Question:
I'm confused as to what this problem is asking for as an output. Can anyone clarify? You do not need to solve the problem. I just need help understanding what it is asking for!
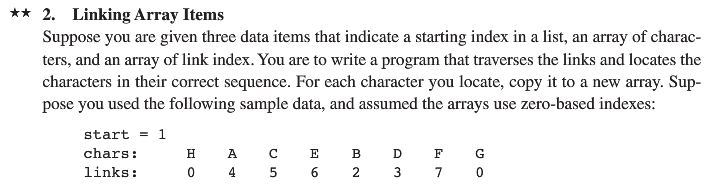
Answer: What you're seeing there is a linked list where:
- '1'- - 'next'
It may be better to think of it as:
'''
start = 1
index: 0 1 2 3 4 5 6 7
char: H A C E B D F G
next: 0 4 5 6 2 3 7 0
'''
and realise that:
- '1''A''4'- '4''B''2'- '2''C''5'- '5''D''3'-
Rearranging them sorted on list (following 'start/next') order gives you:
'''
start = 1
index: 1 4 2 5 3 6 7 0
char: A B C D E F G H
next: 4 2 5 3 6 7 0 0
'''
So it's effectively the linked list:
'''
A -> B -> C -> D -> E -> F -> G -> H -> H -> H ...
'''
The expected result should just be the linked list in order ('ABCDEFGH') copied to a new array but, interestingly enough, 'H' points to itself rather than some special NULL value, so you will have to detect that as a special case.